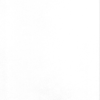
Label: dusty